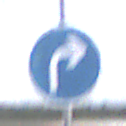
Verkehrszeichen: VorgeschriebeneFahrtrichtungRechts
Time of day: MorningAfternoon
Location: Outdoor (Suburban)
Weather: PartlyCloudy
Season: NotSpecified
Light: Natural